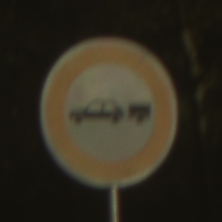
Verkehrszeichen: VerbotPersonenkraftwagenMitAnhaenger
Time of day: SunriseSunset
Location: Outdoor (Nature)
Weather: PartlyCloudy
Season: NotSpecified
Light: Natural